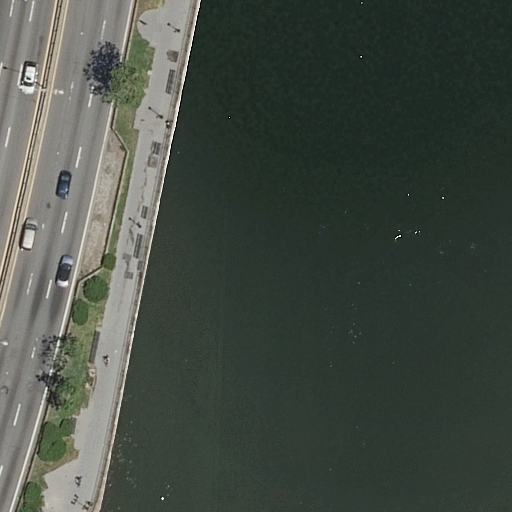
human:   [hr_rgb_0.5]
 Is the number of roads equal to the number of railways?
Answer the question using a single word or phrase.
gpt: no

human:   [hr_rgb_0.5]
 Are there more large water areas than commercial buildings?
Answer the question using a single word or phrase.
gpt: yes

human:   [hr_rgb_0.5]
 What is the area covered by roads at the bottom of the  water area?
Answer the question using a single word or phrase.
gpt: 0m2

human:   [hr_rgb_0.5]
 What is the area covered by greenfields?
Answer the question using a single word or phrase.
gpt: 0m2

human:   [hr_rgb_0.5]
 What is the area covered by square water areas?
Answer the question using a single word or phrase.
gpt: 0m2

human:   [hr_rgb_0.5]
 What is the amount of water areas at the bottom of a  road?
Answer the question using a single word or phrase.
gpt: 0

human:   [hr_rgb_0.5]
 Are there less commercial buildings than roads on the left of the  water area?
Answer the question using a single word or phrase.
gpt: yes

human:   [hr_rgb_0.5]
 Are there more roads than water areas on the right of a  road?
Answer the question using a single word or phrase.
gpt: yes

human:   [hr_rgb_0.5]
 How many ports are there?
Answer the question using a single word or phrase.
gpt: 0

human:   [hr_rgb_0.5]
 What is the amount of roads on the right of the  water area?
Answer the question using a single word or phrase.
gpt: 0

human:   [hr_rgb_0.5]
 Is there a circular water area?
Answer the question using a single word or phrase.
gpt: no

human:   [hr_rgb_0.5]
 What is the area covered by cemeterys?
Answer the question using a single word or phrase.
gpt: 0m2

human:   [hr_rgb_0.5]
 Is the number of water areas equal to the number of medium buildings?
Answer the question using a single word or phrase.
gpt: no

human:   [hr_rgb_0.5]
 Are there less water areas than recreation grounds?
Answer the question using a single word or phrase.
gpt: no

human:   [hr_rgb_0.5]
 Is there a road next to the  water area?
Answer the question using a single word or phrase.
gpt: yes

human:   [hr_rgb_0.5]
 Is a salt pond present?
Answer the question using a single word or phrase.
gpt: no

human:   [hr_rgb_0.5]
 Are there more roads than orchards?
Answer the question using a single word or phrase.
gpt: yes

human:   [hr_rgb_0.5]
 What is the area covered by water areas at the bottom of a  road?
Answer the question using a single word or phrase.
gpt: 0m2

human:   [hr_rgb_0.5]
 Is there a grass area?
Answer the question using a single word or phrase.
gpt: no

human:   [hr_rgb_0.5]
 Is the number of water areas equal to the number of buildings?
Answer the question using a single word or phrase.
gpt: no

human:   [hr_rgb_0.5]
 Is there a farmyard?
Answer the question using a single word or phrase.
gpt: no

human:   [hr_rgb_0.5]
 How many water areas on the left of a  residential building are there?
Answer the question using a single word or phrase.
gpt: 0

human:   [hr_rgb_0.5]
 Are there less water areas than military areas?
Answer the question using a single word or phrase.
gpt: no

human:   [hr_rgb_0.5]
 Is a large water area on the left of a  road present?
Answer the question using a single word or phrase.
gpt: no

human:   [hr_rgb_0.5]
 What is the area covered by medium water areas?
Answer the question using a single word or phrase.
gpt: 0m2

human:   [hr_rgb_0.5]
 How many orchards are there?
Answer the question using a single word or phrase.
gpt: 0

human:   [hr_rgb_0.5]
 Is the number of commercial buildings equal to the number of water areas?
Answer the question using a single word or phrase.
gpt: no

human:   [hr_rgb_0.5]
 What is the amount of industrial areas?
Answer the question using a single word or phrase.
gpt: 0

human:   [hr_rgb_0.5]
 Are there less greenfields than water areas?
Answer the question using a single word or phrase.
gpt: yes

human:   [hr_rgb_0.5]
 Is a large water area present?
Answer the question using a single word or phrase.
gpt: yes

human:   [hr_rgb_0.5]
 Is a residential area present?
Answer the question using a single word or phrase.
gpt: no

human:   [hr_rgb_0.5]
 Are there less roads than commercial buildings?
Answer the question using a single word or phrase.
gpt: no

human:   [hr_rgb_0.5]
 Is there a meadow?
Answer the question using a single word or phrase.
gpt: no

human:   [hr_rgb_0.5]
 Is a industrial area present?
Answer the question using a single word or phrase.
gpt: no

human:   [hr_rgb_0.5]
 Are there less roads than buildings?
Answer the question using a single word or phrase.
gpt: no

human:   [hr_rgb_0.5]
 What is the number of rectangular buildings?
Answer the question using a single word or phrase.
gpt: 0